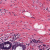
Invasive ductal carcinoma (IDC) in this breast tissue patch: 0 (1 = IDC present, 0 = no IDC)